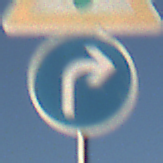
Verkehrszeichen: VorgeschriebeneFahrtrichtungRechts
Zusatzzeichen oben: Lichtzeichenanlage
Umgebung: Outdoor, Nature
Tageszeit: MorningAfternoon
Wetter: PartlyCloudy
Licht: Natural
Jahreszeit: NotSpecified
Kontrast: HighContrast